Question: I'm trying to plot a semi-transparent rectangle the same colour as the background above a density curve so it creates a lighter-toned vertical area of the latter (a hack to visualise a range of interest such as rush hours). As you can see the alpha fails. I wonder if anyone can get the following code working?
I'm aware there are other posts on ggplot's alpha channel issues (<URL> but none seem to resolve this, and its not clear what the current situation is version-wise.
Thanks in advance :)

'''
d <- data.frame(rnorm(100, mean = 0, sd = 100)); names(d) <- 'data'
ggplot(d) + geom_density(aes(x=data),col=NA, fill='grey30') + opts(panel.background=NULL) +
geom_rect(aes(xmin=-30, xmax=30, ymin=0, ymax=0.005), fill='white',alpha=0.2)
ggplot(d) + geom_density(aes(x=data),col=NA, fill='grey30') + opts(panel.background=NULL) +
geom_rect(aes(xmin=-30, xmax=30, ymin=0, ymax=0.005), fill='#FFFFFF40')
'''
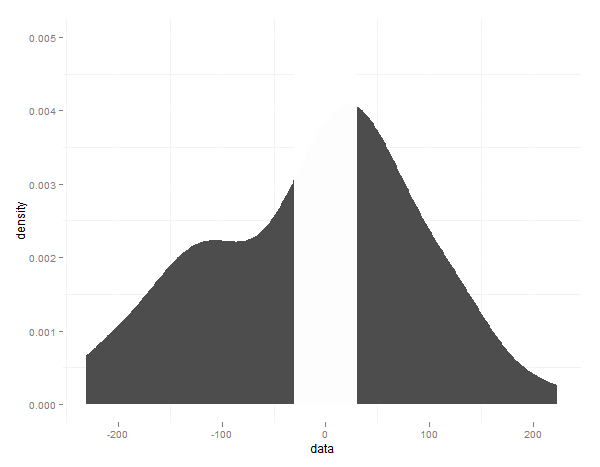
Answer: It appears that you just have chosen too low 'alpha', try for example '1/256', which is the lowest possible amount of transparency:
'''
ggplot(d) + geom_density(aes(x = data), col = NA, fill = 'grey30') +
theme(panel.background = NULL) +
geom_rect(aes(xmin = -30, xmax = 30, ymin = 0, ymax = 0.005),
fill = 'white', alpha = 1/256)
'''

This is an unexpected solution for me too, because taking 'alpha = I(1/d)' means that 'd' is a number of points that must be overplotted to give a solid colour, so we would expect different result with '1/256'. As you said, that is a quite frequent issue related to 'geom_rect'.